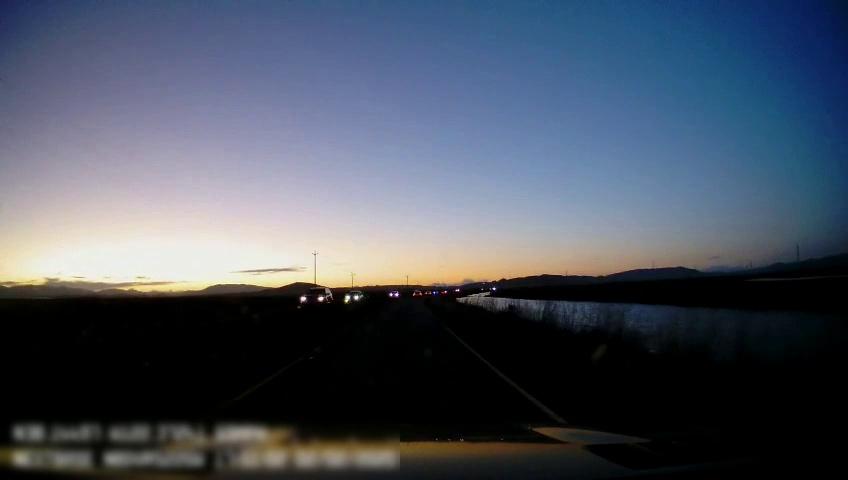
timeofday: Dusk/Dawn/Twilight
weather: Sunny
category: Drivable Space
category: Vehicles | SUV
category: Vehicles | Car
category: Vehicles | SUV
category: Vehicles | Car
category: Lanes | Current Lane
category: Lanes | Current Lane